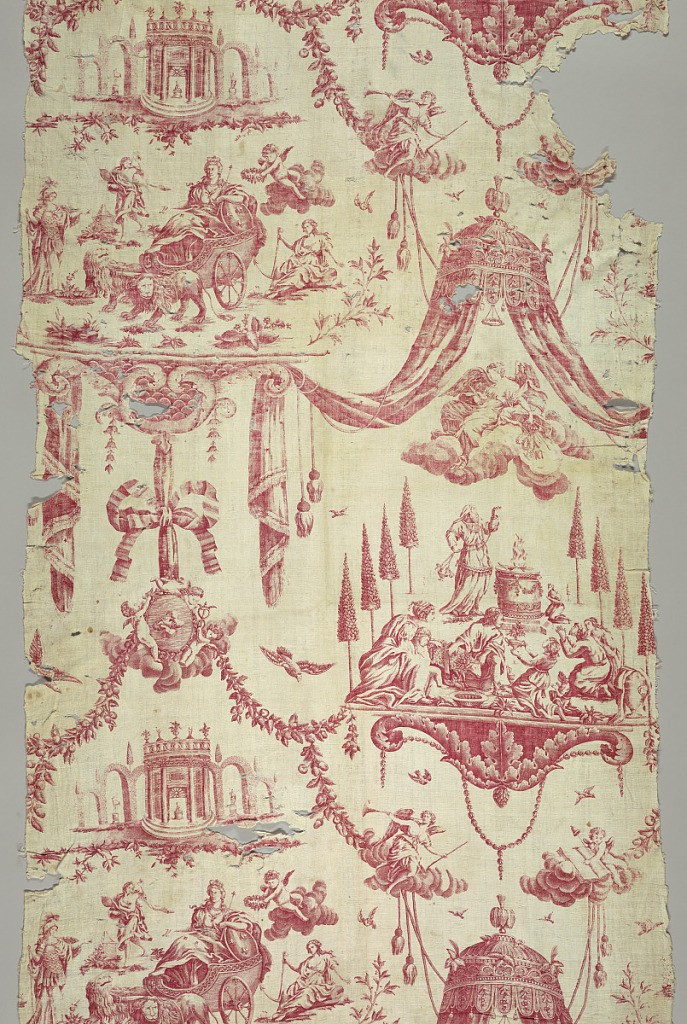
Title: Textile
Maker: Gorgerat Frères et Cie., Nantes, France, 1783–1815
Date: ca. 1789
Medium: cotton Technique: printed by engraved copper plates on plain weave
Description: Roman figures preparing a sacrifice at an altar under an elaborate canopy with a female figure holding a crown representing Fortune with a putti holding a Phrygian cap pointing to an open book in symmetry with Fame with a trumpet all on the right side. On the left, the figure of France in a chariot drawn by two lions accompanied by figures representing Wisdom, Hope and an unknown figure under a temple containing an eternal flame. All surrounded with drapery and elements of French gardens. In red on white.